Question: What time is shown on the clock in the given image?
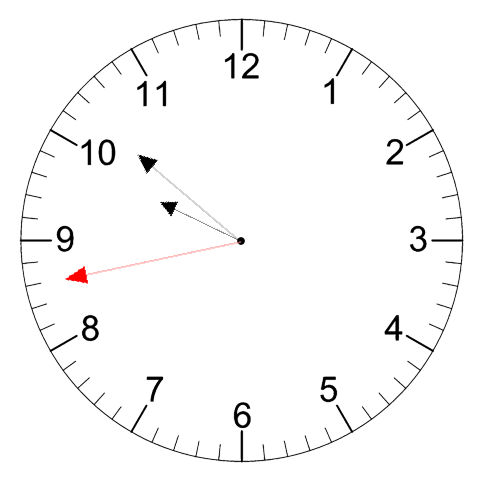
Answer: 09:51:43